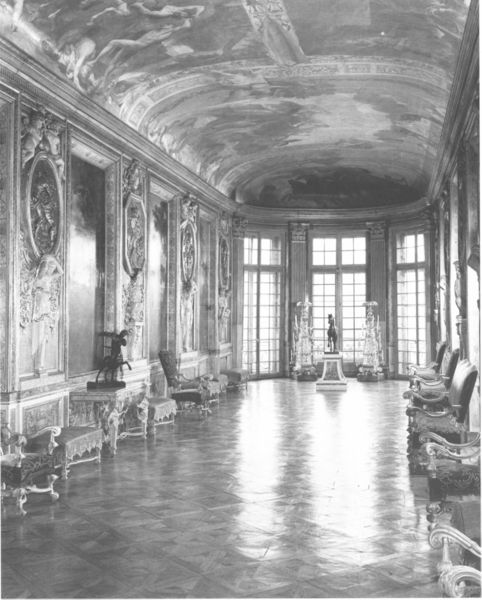
Titel: Hotel Lambert
Künstler: Louis Le Vau
Standort: Paris, Hôtel Lambert (EU - F - Ile-de-France)
Schlagwörter: gemälde, fenster, licht, schwarz, stuhl, stühle, tisch, weiss, schloss, architektur, sockel, möbel, spiegelung, boden, sessel, decke, innen, pferd, reiter, skulptur, relief, bilder, lehne, parkett, bank, hocker, pilaster, saal, figuren, lehnen, kartusche, stuck, plastik, foto, fotografie, photographie, gewölbe, photo, portal, skulpturen, statuen, fresken, museum, einrichtung, prunk, fresco, vertäfelung, deckenmalerei, flachdecke, freske, devke, galkerie